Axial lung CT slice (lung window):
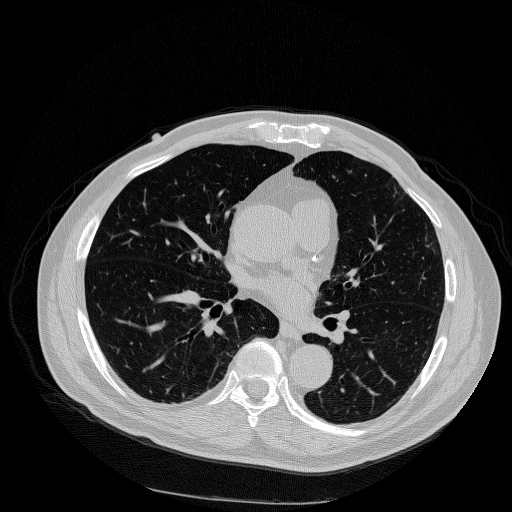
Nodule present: no